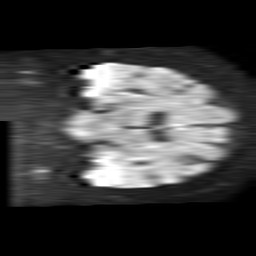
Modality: TRACE
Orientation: coronal
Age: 67
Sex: female
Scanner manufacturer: philips
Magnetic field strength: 1.5 T
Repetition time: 4.6 s
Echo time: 0.08515 s